Question: What is AABB? A king of preview-collision before the real collision detection (I mean, the accurate one)?
I displayed the debug shapes and set up 'b2DebugDraw.e_aabbBit' flag in order to see it in action. I put a simple box falling, and when the box hit the ground, the AABB frame is completely different.

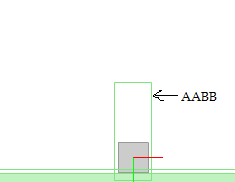
Answer: I think the other respondent already addressed what an AABB is. This response adds to their answer by explaining why the AABB you've drawn could be bigger and of different shape.
The AABB that's being displayed here looks like onto the green surface. That would at least explain why the AABB is bigger and why the AABB isn't the same shape.
Here's why...
While an AABB can serve as a minimally enclosing axis-aligned bounding box for any shape, Box2D also uses AABBs that encompass some movement and some additional wiggle room for future movement.
Take 'void b2Fixture::CreateProxies(b2BroadPhase* broadPhase, const b2Transform& xf)' for example. Here Box2D calculates AABBs using the shape's 'ComputeAABB' method which basically just calculates the minimal enclosure. This method is called for every "child" shape when first creating a new fixture (where any shape may be composed of 1 or more sub-shapes that are called "child" shapes).
OTOH, take a look at 'void b2Fixture::Synchronize(b2BroadPhase* broadPhase, const b2Transform& transform1, const b2Transform& transform2)'. This method is invoked from calling the world step method which calls it for all bodies that may have moved. When it calculates AABBs, it:
1. computes an AABB for where every child shape has been,
2. computes an AABB for where every child shape has gone to (in that step),
3. combines the two AABBs for every child shape into the "proxy" AABB (see void b2AABB::Combine(const b2AABB& aabb1, const b2AABB& aabb2)), and finally
4. calls broadPhase->MoveProxy(proxy->proxyId, proxy->aabb, displacement) which adds some predictive room to each AABB.
So as to why specifically the AABB drawn could be bigger and of different shape: step 3 often results in an AABB enlarged to hold most of the entire sweep of the child shape, and step 4 results in an AABB that's further extended on all sides by 'b2_aabbExtension' and additionally extended in the direction of travel (by 'b2_aabbMultiplier * displacement').
Hope this helps!